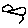
Label: bird